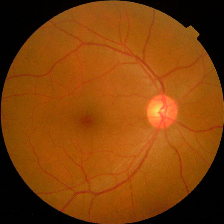
Diabetic retinopathy grade: No DR